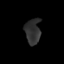
Tissue: lung
Cell type: T cells
Senescence score: 0.1716
Nuclear area (px): 382
Mean DAPI intensity: 48.131